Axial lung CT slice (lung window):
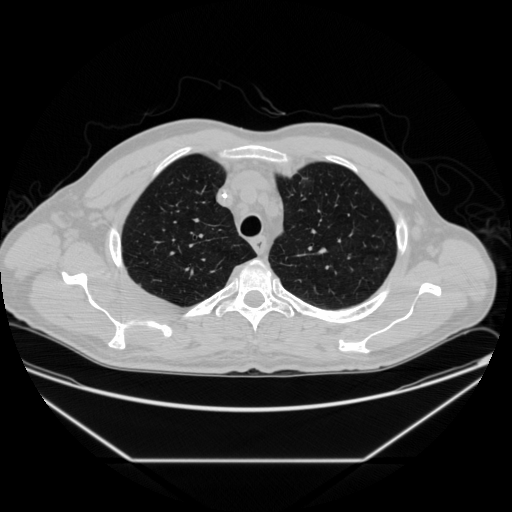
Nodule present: no